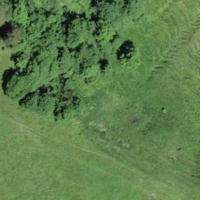
EUNIS habitat code: 23
Species observed at this site:
Sorbus aucuparia